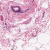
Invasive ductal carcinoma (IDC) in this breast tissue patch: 0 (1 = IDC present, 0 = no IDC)